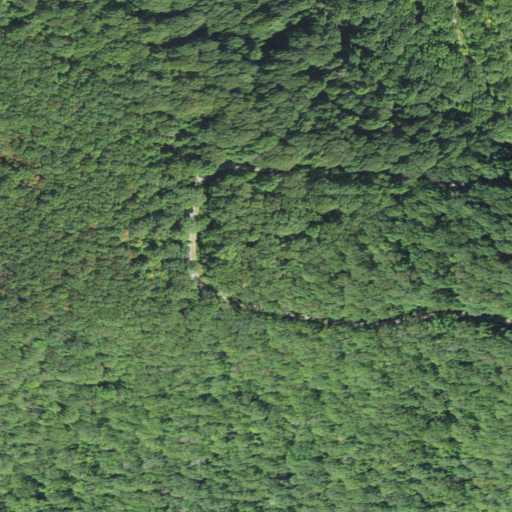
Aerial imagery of ridge(s) in West Virginia named Long Spur containing deciduous forest, open development, medium intensity development, and low intensity development